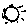
Label: sun